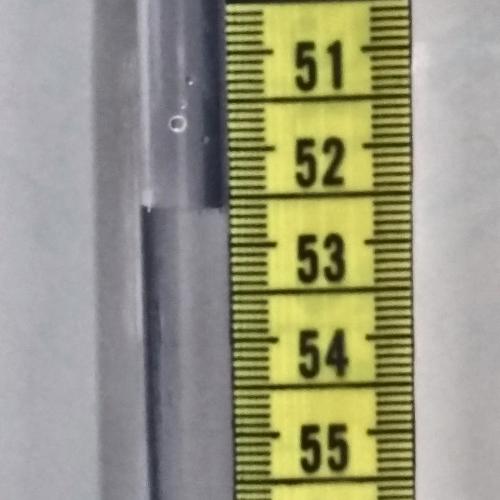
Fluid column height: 52.6 cm